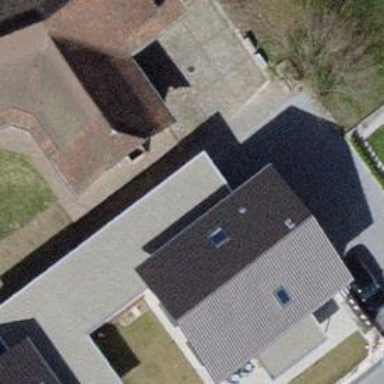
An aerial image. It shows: Detached building.